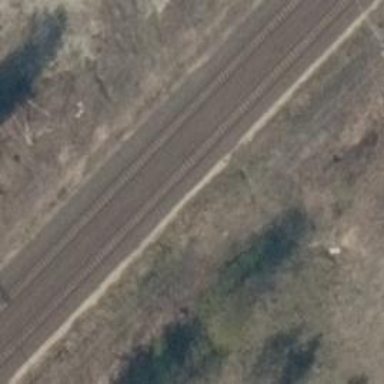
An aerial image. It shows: Railway signal.